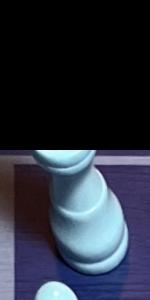
Label: King_White